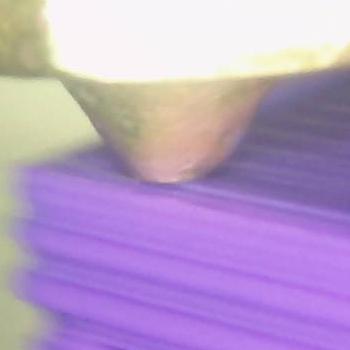
Flow rate: 78%